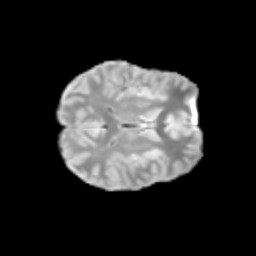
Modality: T2w
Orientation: axial
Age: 11
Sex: female
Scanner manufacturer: siemens
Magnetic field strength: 3 T
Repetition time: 3.8 s
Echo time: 0.07 s